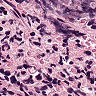
Metastatic tissue present: yes